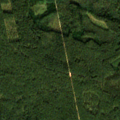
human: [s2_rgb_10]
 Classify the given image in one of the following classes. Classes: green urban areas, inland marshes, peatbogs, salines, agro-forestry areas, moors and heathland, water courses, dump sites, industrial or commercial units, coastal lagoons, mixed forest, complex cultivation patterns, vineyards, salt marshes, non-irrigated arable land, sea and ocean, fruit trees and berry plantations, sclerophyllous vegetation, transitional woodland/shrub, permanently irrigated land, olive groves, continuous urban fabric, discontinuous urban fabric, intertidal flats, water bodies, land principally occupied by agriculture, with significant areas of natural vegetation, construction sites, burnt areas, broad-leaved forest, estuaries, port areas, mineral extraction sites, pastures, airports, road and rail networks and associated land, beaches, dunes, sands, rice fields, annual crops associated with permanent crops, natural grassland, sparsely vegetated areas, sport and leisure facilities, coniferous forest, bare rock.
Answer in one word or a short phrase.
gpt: broad-leaved forest, coniferous forest, mixed forest